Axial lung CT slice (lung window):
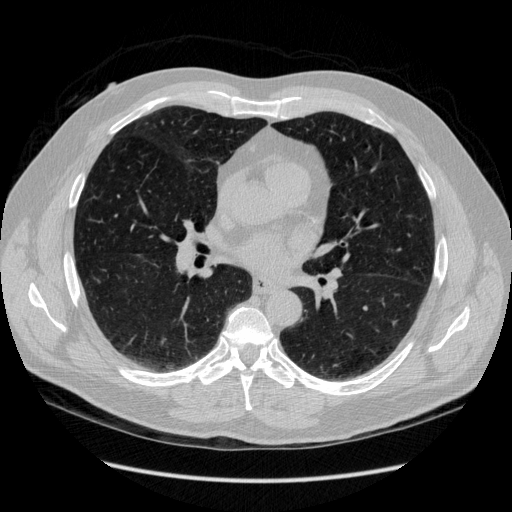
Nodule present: no